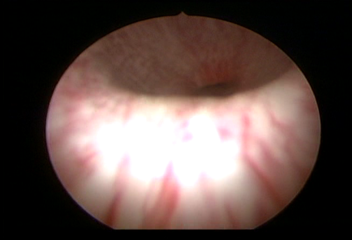
Modality: WLC
Class: Normal mucosa
Bladder cancer association: No